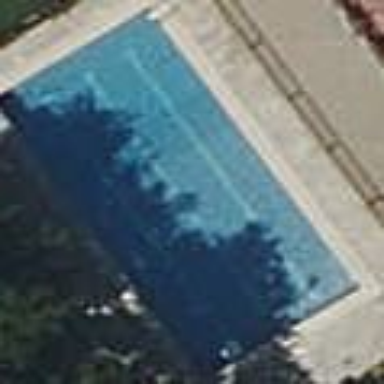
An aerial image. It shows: Swimming pool located in leisure land.